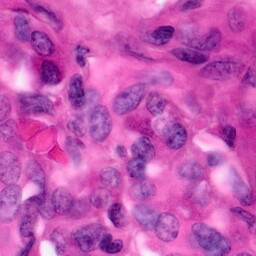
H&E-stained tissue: Pancreatic